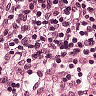
Metastatic tissue present: no